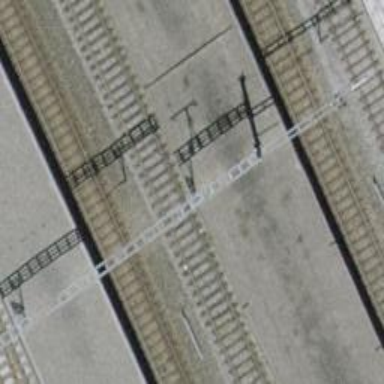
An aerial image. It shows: Stop position for public transport at railway stop.